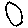
Label: moon